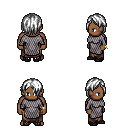
a pixel art fantasy rpg character, male body template, human, dark skin, chain mail, robe skirt, white bangs hairstyle, bracelets, ghillies, four views (front, back, left, right), 2x2 character sprite sheet, small pixel art, hard edges, no anti-aliasing